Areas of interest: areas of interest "Hubei University Wuchang Campus Library"
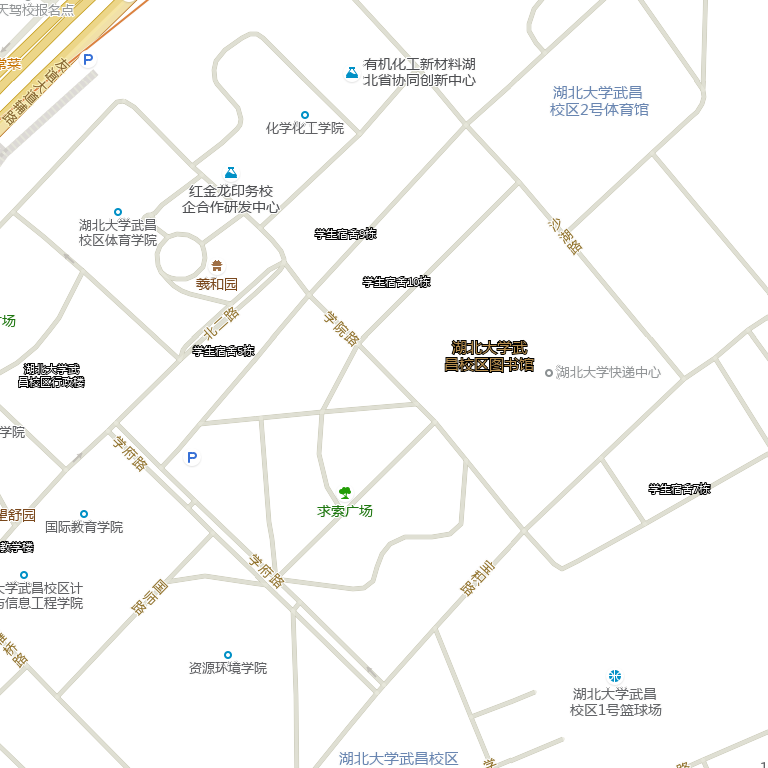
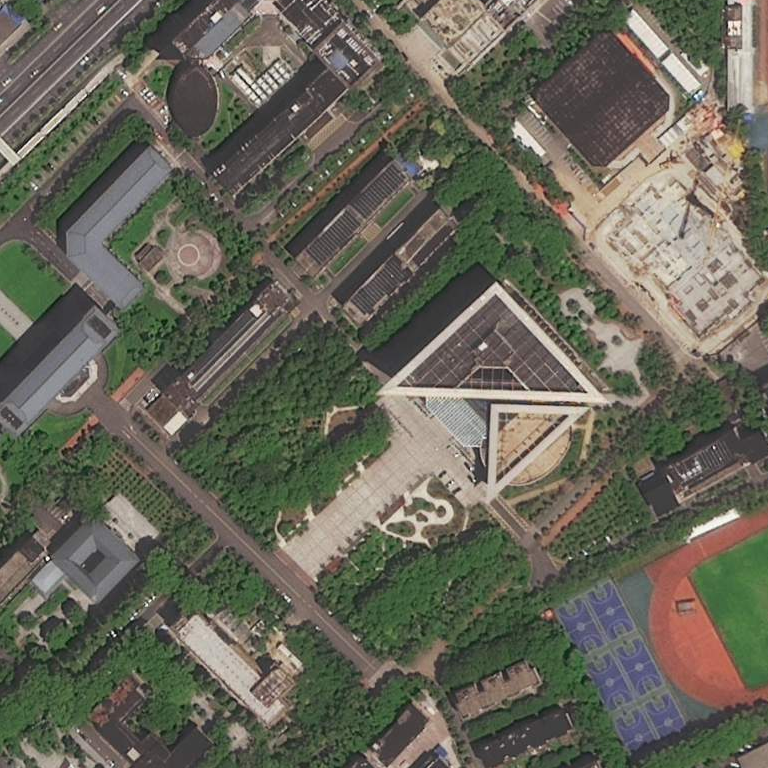